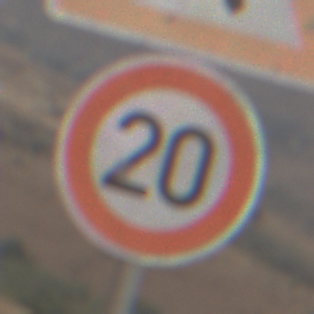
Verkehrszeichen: Geschwindigkeit20
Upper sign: KreuzungOderEinmuendung
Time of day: MorningAfternoon
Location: Outdoor (Nature)
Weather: Overcast
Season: NotSpecified
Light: Natural